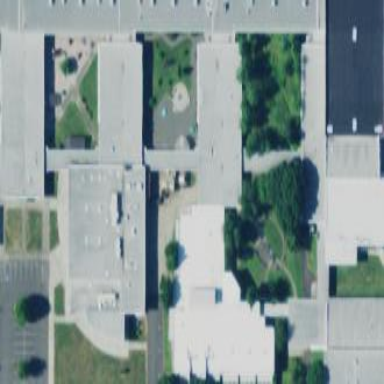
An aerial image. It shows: School building.